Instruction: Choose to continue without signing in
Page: checkout
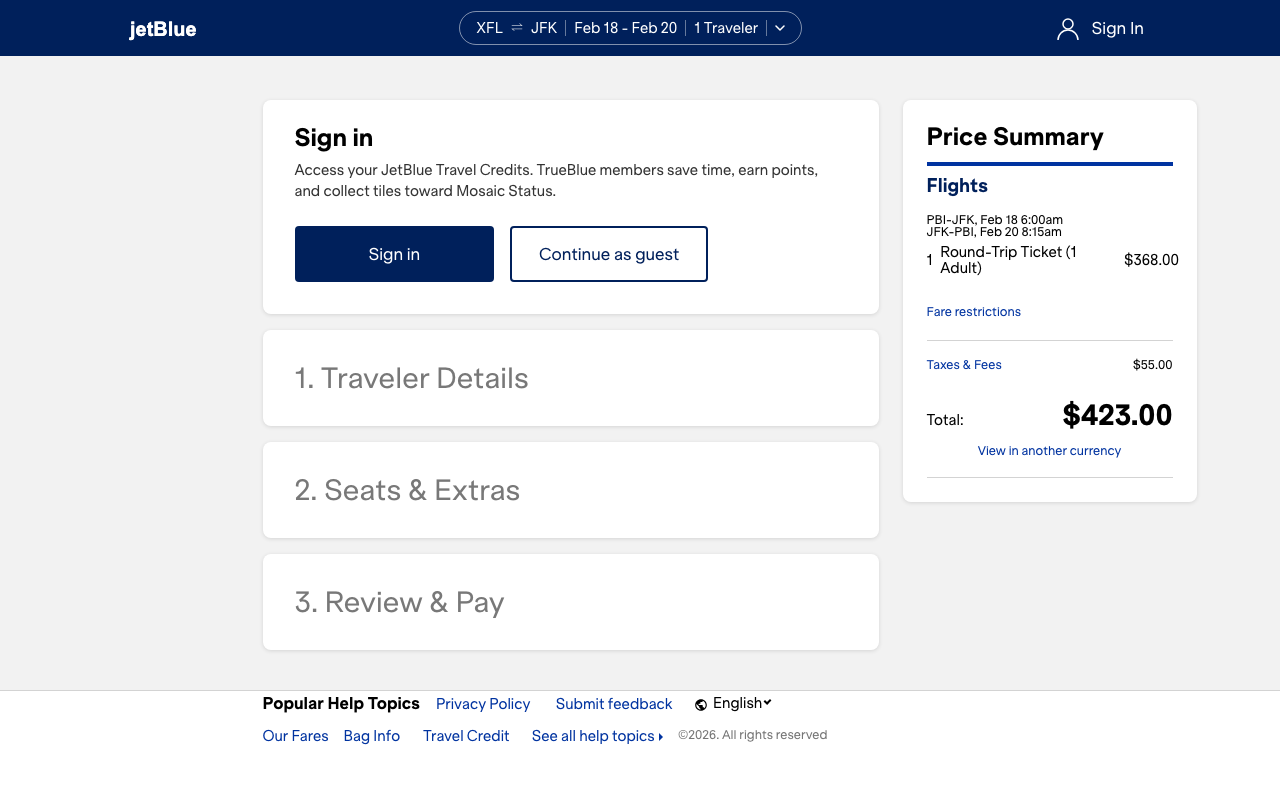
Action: click